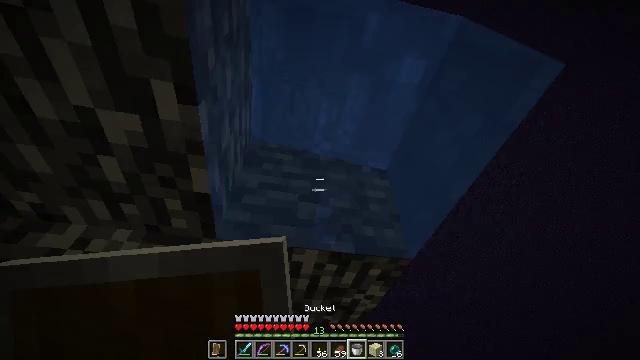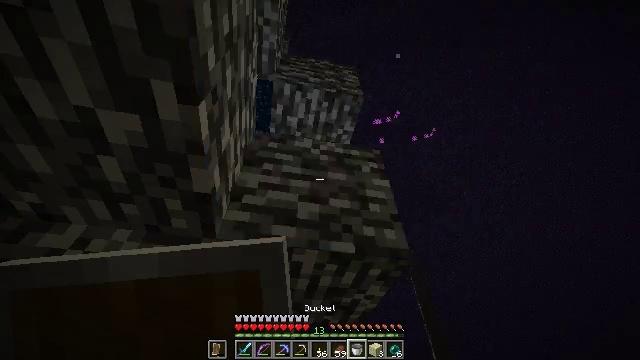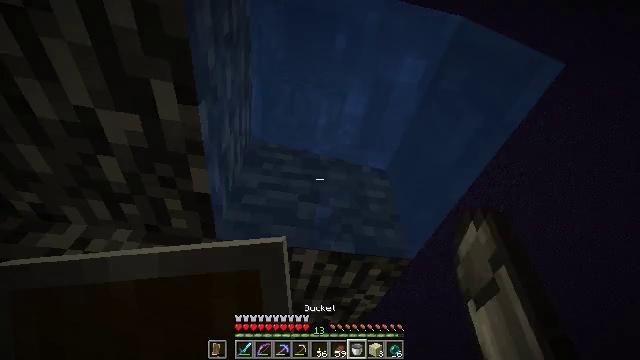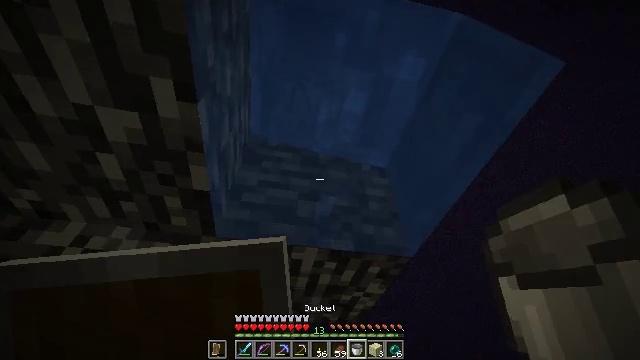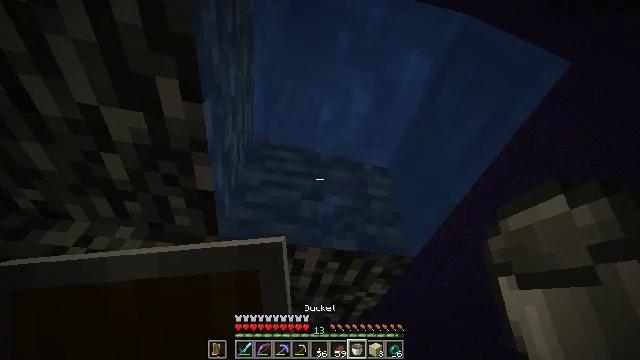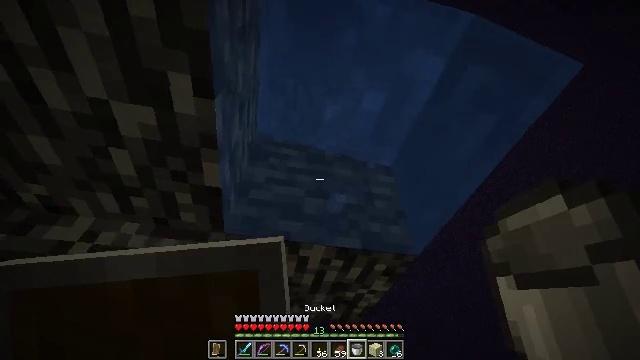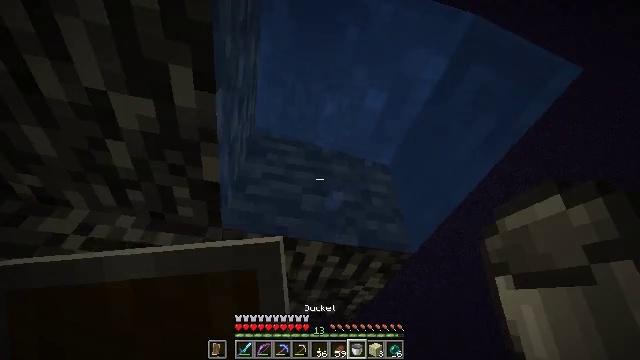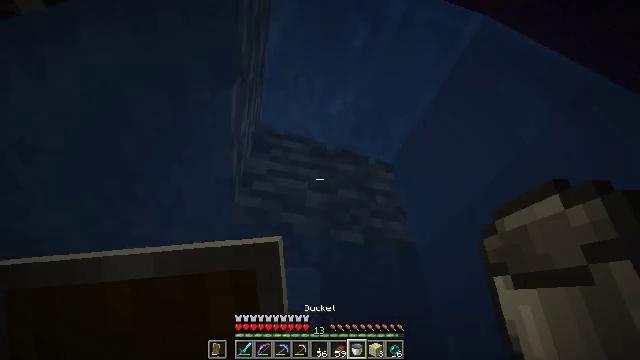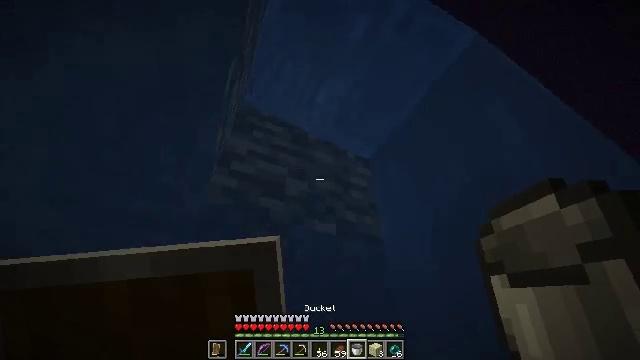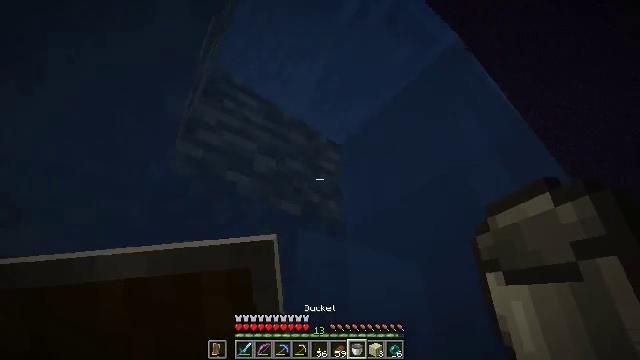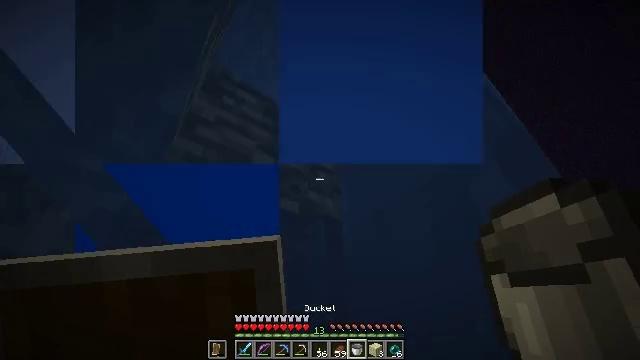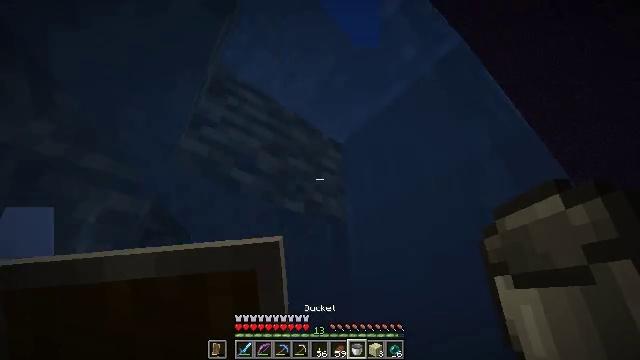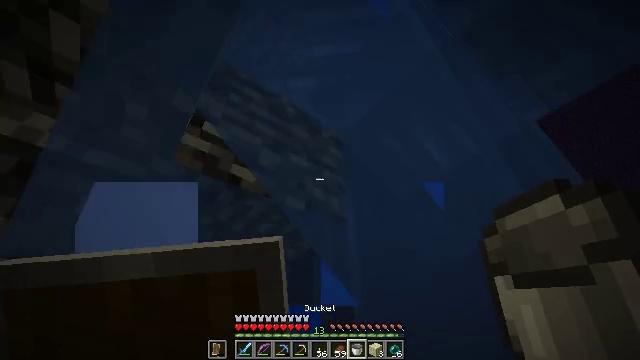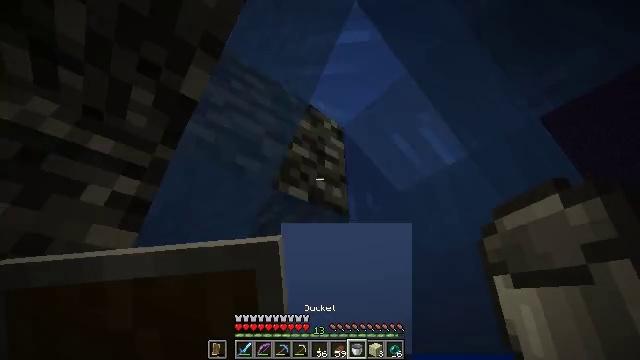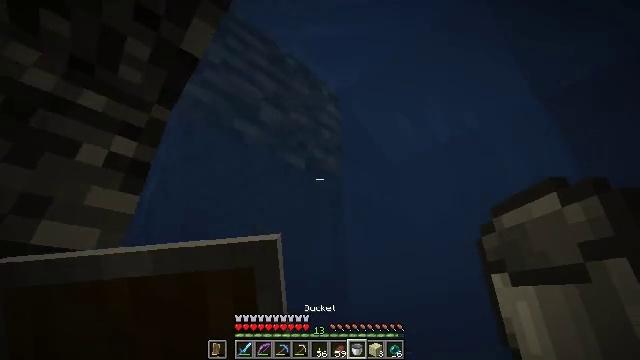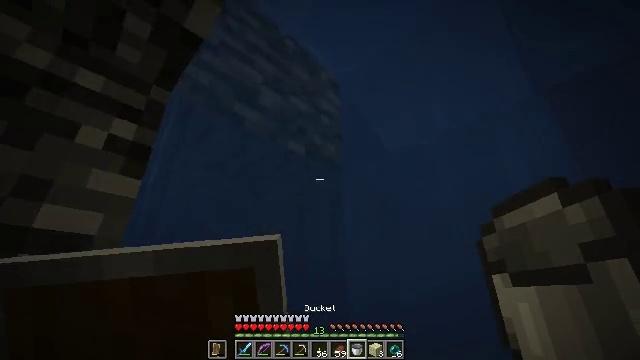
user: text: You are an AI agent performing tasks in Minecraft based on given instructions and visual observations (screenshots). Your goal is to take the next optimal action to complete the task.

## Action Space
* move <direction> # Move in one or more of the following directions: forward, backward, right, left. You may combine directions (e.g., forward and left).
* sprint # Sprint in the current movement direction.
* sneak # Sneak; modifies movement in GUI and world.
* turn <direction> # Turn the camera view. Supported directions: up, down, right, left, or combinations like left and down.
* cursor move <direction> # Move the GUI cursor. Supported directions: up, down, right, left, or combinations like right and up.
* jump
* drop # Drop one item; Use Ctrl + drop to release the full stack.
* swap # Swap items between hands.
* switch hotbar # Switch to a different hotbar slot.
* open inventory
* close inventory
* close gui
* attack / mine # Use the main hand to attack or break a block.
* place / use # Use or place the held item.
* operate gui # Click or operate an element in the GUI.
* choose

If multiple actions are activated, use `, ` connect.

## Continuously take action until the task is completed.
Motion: motion action
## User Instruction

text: Mine the end stone in the End dimension.
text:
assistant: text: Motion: sneak
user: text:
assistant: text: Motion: sneak
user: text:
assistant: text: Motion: sneak
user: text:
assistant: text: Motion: move left, sneak
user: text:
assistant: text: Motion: move left, sneak
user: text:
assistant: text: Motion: move left, sneak, turn right
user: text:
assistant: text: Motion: move left, sneak, turn right
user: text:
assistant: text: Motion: sneak, turn right and down
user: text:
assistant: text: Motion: sneak, turn right and down
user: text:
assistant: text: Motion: sneak, turn right
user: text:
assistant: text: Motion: move left, sneak
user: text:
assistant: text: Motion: move left, sneak
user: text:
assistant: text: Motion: move left, sneak, turn right and down
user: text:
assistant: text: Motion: move left, sneak, turn right and down
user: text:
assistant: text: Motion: sneak, turn right and down
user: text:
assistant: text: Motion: sneak
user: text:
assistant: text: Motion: sneak
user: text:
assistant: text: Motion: sneak, turn right and down
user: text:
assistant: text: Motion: sneak, turn right and down
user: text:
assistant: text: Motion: sneak, turn right and down
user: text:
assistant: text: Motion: sneak, turn right and down
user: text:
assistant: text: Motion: sneak, turn right and down
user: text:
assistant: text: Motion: move forward, sneak, turn right and down
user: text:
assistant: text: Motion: move forward, sneak, turn right and down
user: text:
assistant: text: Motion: move forward, sneak, turn right and down
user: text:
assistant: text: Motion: move forward, sneak, turn right and down
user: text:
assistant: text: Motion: move forward, sneak, turn right and down
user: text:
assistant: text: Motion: sneak, turn right and down
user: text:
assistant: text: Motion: sneak, turn right and down
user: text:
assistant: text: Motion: sneak, turn right and down